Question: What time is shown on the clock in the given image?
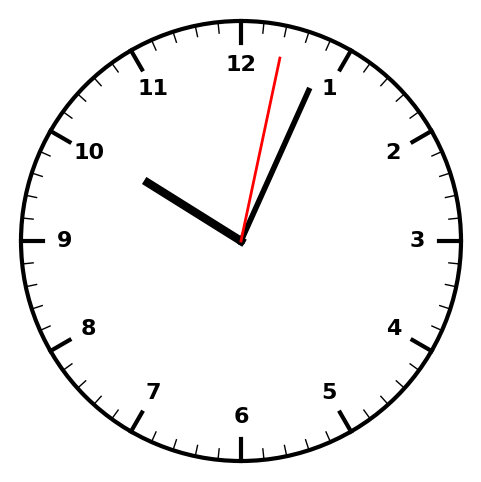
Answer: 10:04:02